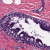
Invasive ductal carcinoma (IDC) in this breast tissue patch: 0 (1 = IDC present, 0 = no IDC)